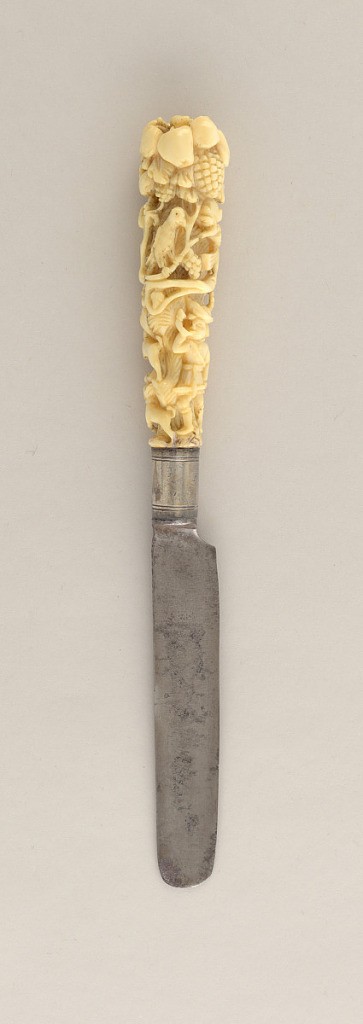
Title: Knife
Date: ca. 1675–1700
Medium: ivory, steel, silver
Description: Short straight-sided blade, rounded end. Plain silver ferrule. Cylindrical ivory handle carved overall in relief; hunter with horn, three hunting dogs, chasing a deer. Above the hunting scene branches with birds, cluster of fruits and canopy of foliage.